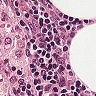
Metastatic tissue present: no